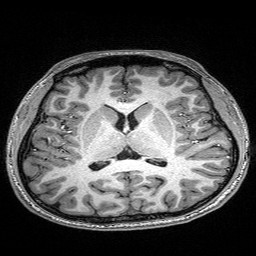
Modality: T1w
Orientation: coronal